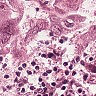
Metastatic tissue present: yes